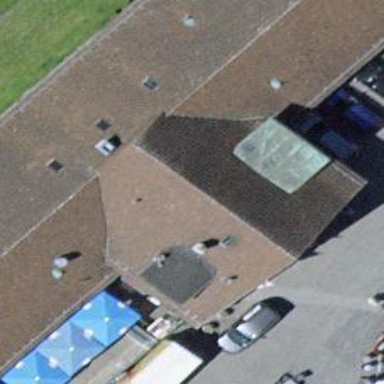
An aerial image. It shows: Restaurant.